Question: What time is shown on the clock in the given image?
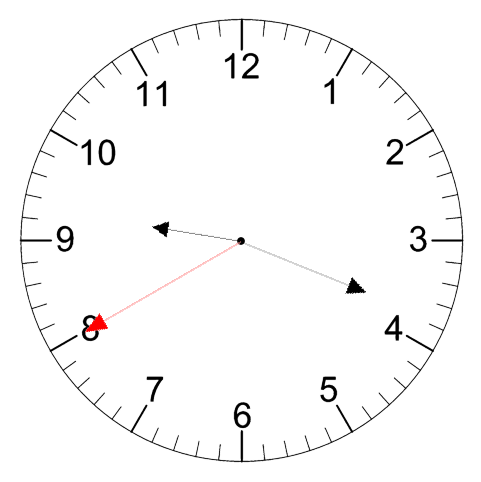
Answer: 09:18:40